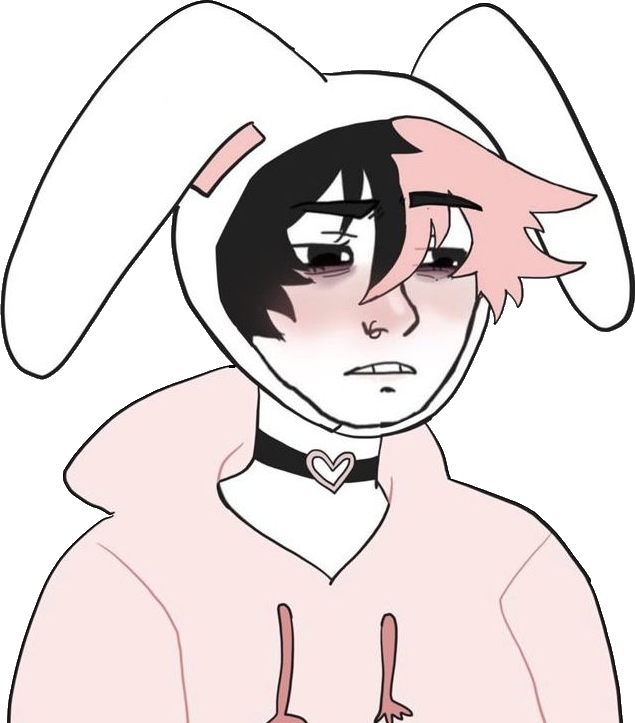
Label: 5_Twinkjak